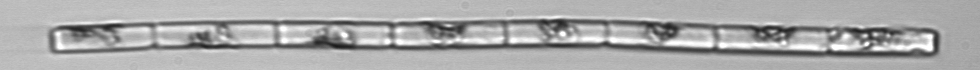
Label: Guinardia_delicatula